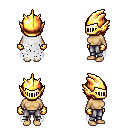
a pixel art fantasy rpg character, female body template, human, tanned skin, white tattered cape, metal pants, brunette pageboy hairstyle, gold helm, gold gloves, four views (front, back, left, right), 2x2 character sprite sheet, small pixel art, hard edges, no anti-aliasing